Question: I have a C# winForms application that makes use of the Windows 8 keyboard.
I open the keyboard by launching tabtip.exe.
I am able to close the keyboard using a PostMessage command like this:
'''
public static void HideOnScreenKeyboard()
{
uint WM_SYSCOMMAND = 274;
uint SC_CLOSE = 61536;
IntPtr KeyboardWnd = FindWindow("IPTip_Main_Window", null);
PostMessage(KeyboardWnd.ToInt32(), WM_SYSCOMMAND, (int)SC_CLOSE, 0);
}
'''
I think using PostMessage it should be possible to simulate almost anything programmatically if you just pass the correct values.
The values used for closing the keyboard (274 and 61536) I just found on the internet.
It looks that it is possible to grab these values using Spy++, or some other tools but I am unable how to do this.
Can anybody tell me the values needed to simulate a press on the &123 key, so the keyboard switches to the numeric keyboard?
Or, does anybody know how to get these values?
I have tried Spy++, but so many messages are passing constantly that I don't know where to look.
Look at the image of the OnScreenKeyboard to see what key I mean

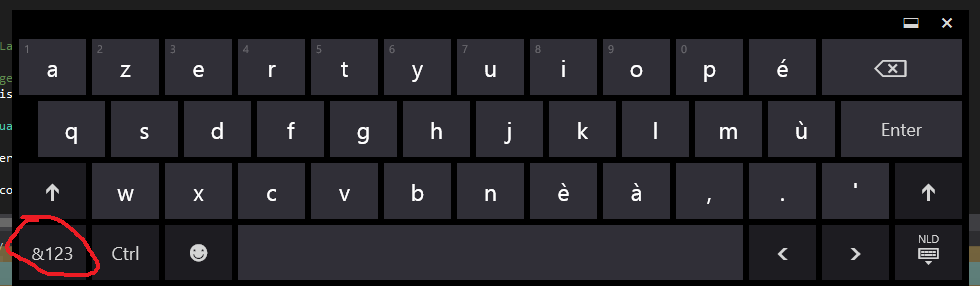
Answer: You could try to use <URL> to simulate a mouse click event on the &123 button of the virtual keyboard window.
Below is an example of how to use SendInput to send a mouse click (left_down + left_up) to the button but I haven't included the code to programatically find the window and get the window size.
'''
[StructLayout(LayoutKind.Sequential)]
public struct MINPUT
{
internal uint type;
internal short dx;
internal short dy;
internal ushort mouseData;
internal ushort dwFlags;
internal ushort time;
internal IntPtr dwExtraInfo;
internal static int Size
{
get { return Marshal.SizeOf(typeof(INPUT)); }
}
}
const ushort MOUSEEVENTF_ABSOLUTE = 0x8000;
const ushort MOUSEEVENTF_LEFTDOWN = 0x0002;
const ushort MOUSEEVENTF_LEFTUP = 0x0004;
// programatically determine the position and size of the TabTip window
// compute the location of the center of the &123 key
int coordinateX = ...
int coordinateY = ...
var pInputs = new[] {
new MINPUT() {
type = 0x01; //INPUT_KEYBOARD
dx = coordinateX,
dy = coordinateY;
dwFlags = MOUSEEVENTF_ABSOLUTE | MOUSEEVENTF_LEFTDOWN;
time = 0;
dwExtraInfo = IntPtr.Zero;
},
new MINPUT() {
type = 0x01; //INPUT_KEYBOARD
dx = coordinateX,
dy = coordinateY;
dwFlags = MOUSEEVENTF_ABSOLUTE | MOUSEEVENTF_LEFTUP;
time = 0;
dwExtraInfo = IntPtr.Zero;
}
};
SendInput((uint)pInputs.Length, pInputs, MINPUT.Size);
'''